Question: I try use Sum in aggregate but error on subtotal field. This field is of other table.
See my code and see my error.
'''
# models.py
# -*- coding: utf-8 -*-
from django.db import models
from django.db.models import Sum
from django.utils.translation import ugettext_lazy as _
from django.utils.formats import number_format
import locale
locale.setlocale(locale.LC_ALL, '')
...
class Sale(models.Model):
customer = models.ForeignKey(Customer)
date_sale = models.DateTimeField(
_('Data da venda'), auto_now_add=True, auto_now=False)
modified_at = models.DateTimeField(
_('Modificado em'), auto_now_add=False, auto_now=True)
class Meta:
verbose_name = u'venda'
verbose_name_plural = u'vendas'
def _get_total(self):
s = float(self.sales_det.aggregate(
subtotal_sum=models.Sum('subtotal')).get('subtotal_sum') or 0)
return locale.currency(s, grouping=True)
total = property(_get_total)
class SaleDetail(models.Model):
sale = models.ForeignKey(Sale, related_name='sales_det')
product = models.ForeignKey(Product)
quantity = models.IntegerField(_('quantidade'))
price_sale = models.DecimalField(
_('Preco de venda'), default=0, max_digits=8, decimal_places=2)
def price_sale_formated(self):
if self.price_sale != None:
return locale.currency(self.price_sale, grouping=True)
return ''
def _get_subtotal(self):
if self.quantity:
return self.price_sale * self.quantity
subtotal = property(_get_subtotal)
def subtotal_formated(self):
if self._get_subtotal != None:
return locale.currency(self._get_subtotal(), grouping=True)
return ''
'''
And in my template i return sale.total, but this field return error because subtotal field not found. But subtotal field is SaleDetail.
'''
# sale_list.html
{% extends 'base.html' %}
{% block content %}
<h1>Lista de Vendas</h1>
<button id="new_sale" type="button" class="btn btn-default">
<span class="glyphicon glyphicon-plus"></span>
<a href="{% url 'sale_create' %}"> Nova venda</a>
</button>
<div>
<table class="table">
<thead>
<tr>
<th>Cliente</th>
<th>Data da venda</th>
<th>Itens</th>
<th class="text-right">Total</th>
</tr>
</thead>
<tbody>
{% for sale in object_list %}
<tr>
<td><a href="{{ sale.get_detalhe }}">{{ sale.customer }}</a></td>
<td>{{ sale.date_sale }}</td>
<td>{{ sale.contar }}</td>
<td class="text-right">{{ sale.total }}</td>
</tr>
{% empty %}
<p>Sem itens na lista.</p>
{% endfor %}
</tbody>
</table>
</div>
<div>
<h3><b>Total:</b> {{ count }}
{% if count <= 1 %}
venda
{% else %}
vendas
{% endif %}
</h3>
</div>
<!-- pagination -->
{% include "_pagination.html" %}
{% endblock content %}
'''
See my project on the <URL>
And my error

I try this but not work
'''
def _get_total(self):
s = float(self.sales_det.all().aggregate(subtotal_sum=models.Sum(self.sales_det__subtotal)).get('subtotal_sum') or 0)
return locale.currency(s, grouping=True)
total = property(_get_total)
See my view and models is iet.
# views.py
# -*- coding: utf-8 -*-
from django.views.generic import CreateView, TemplateView, ListView, DetailView
from django.core.urlresolvers import reverse_lazy
from django.template import RequestContext
from .models import Customer, Category, Product, Sale, SaleDetail
class Index(TemplateView):
template_name = 'index.html'
class About(TemplateView):
template_name = 'about.html'
class CustomerList(ListView):
template_name = 'customer_list.html'
model = Customer
context_object = 'customer_list'
paginate_by = 8
def get_context_data(self, **kwargs):
context = super(CustomerList, self).get_context_data(**kwargs)
context['count'] = self.get_queryset().count()
return context
class CategoryList(ListView):
template_name = 'category_list.html'
model = Category
context_object = 'category_list'
paginate_by = 8
def get_context_data(self, **kwargs):
context = super(CategoryList, self).get_context_data(**kwargs)
context['count'] = self.get_queryset().count()
return context
class ProductList(ListView):
template_name = 'product_list.html'
model = Product
context_object = 'product_list'
paginate_by = 8
def get_context_data(self, **kwargs):
context = super(ProductList, self).get_context_data(**kwargs)
context['count'] = self.get_queryset().count()
return context
class SaleCreate(CreateView):
template_name = 'sale_form.html'
model = Sale
success_url = reverse_lazy('sale_list')
class SaleList(ListView):
template_name = 'sale_list.html'
model = Sale
context_object = 'sale_list'
paginate_by = 8
def get_context_data(self, **kwargs):
context = super(SaleList, self).get_context_data(**kwargs)
context['count'] = self.get_queryset().count()
return context
class SaleDetailView(TemplateView):
template_name = 'sale_detail.html'
model = Sale
def get_context_data(self, **kwargs):
Objvenda = Sale.objects.get(pk=self.kwargs['pk'])
ItensVenda = SaleDetail.objects.all().filter(sale=Objvenda)
context = super(SaleDetailView, self).get_context_data(**kwargs)
context['count'] = ItensVenda.count()
context['Sale'] = Objvenda
context['Itens'] = ItensVenda
return context
class CustomerSearch(ListView):
template_name = 'search.html'
model = Customer
context_object_name = 'lista'
paginate_by = 8
def get_context_data(self, **kwargs):
context = super(CustomerSearch, self).get_context_data(**kwargs)
context['count'] = self.get_queryset().count()
return context
def get_queryset(self):
cObj = Customer.objects.all()
var_get_search = self.request.GET.get('search_box')
var_get_order_by = self.request.GET.get('order')
if var_get_search is not None:
cObj = cObj.filter(firstname__icontains=var_get_search)
if var_get_order_by is not None:
cObj = cObj.order_by(var_get_order_by)
return cObj
'''
My complete code on <URL>
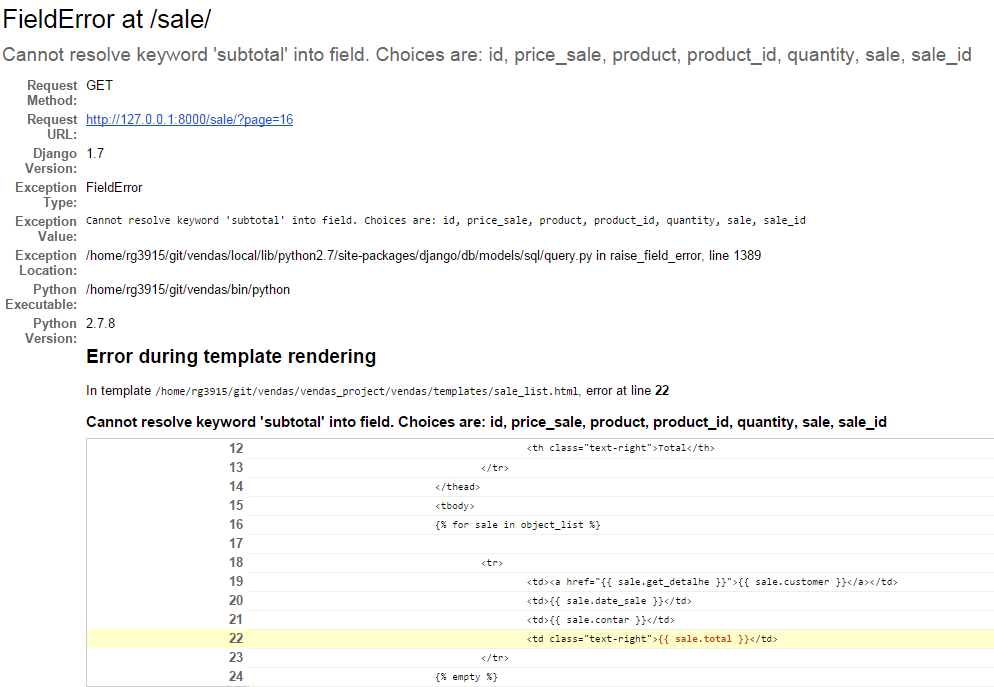
Answer: i resolved
<URL>
Thanks.
'''
def get_total(self):
s = self.sales_det.aggregate(
subtotal_sum=models.Sum('subtotal')).get('subtotal_sum') or 0
return s
'''